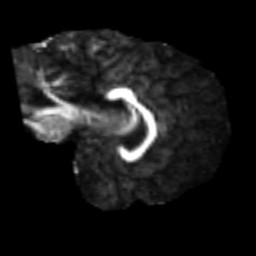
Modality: FA
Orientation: sagittal
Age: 20
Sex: female
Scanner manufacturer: siemens
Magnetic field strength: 3 T
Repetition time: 2.3 s
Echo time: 0.085 s